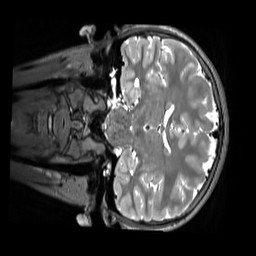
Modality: T2w
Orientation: coronal
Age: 11
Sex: female
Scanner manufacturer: siemens
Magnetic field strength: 3 T
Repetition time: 3.2 s
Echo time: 0.408 s